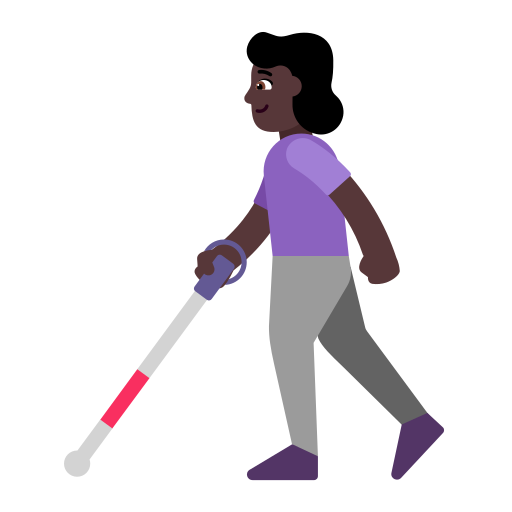
woman with white cane flat dark